Field crop: maize
Growth stage: 1
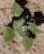
Species: chenopodium